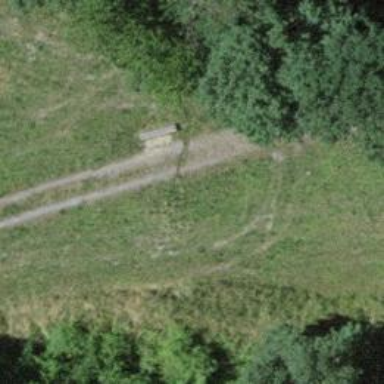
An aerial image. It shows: Bench.